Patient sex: F
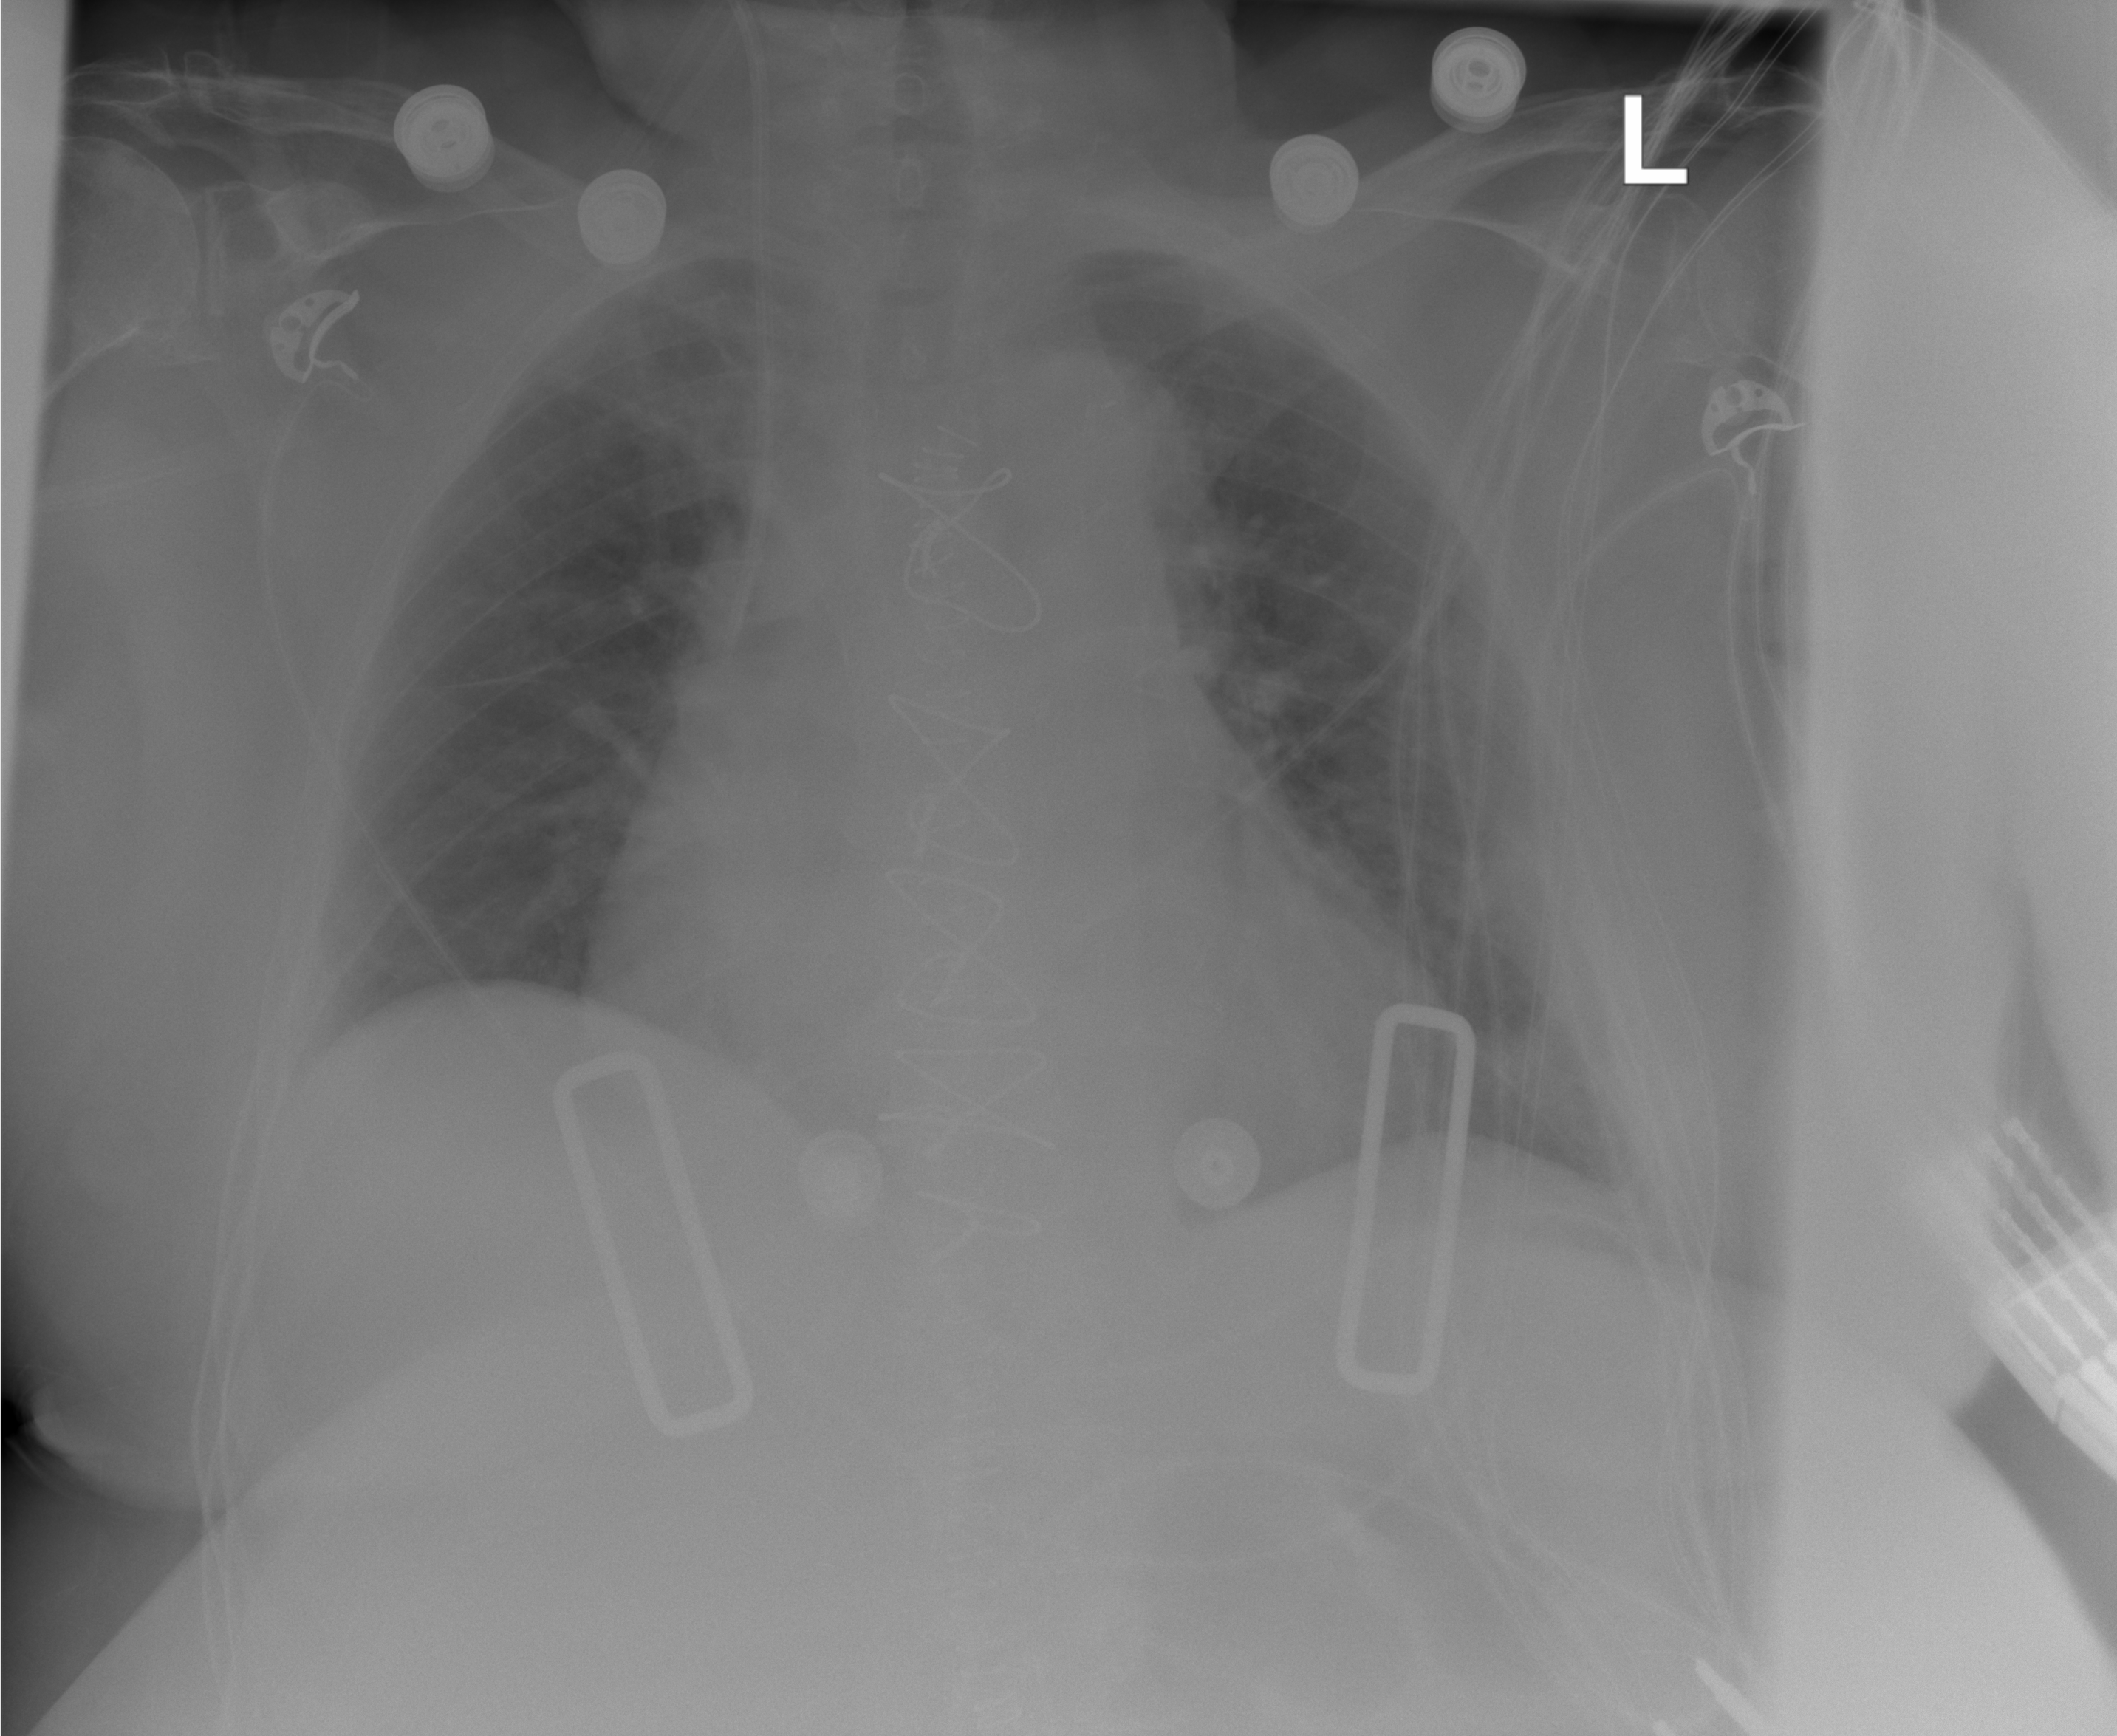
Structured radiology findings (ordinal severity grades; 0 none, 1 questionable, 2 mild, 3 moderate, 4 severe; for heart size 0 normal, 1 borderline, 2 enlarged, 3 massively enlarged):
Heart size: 2
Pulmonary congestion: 2
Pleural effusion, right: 0
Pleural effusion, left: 0
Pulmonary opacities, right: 0
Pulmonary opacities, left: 0
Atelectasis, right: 0
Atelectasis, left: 2